Question: I am trying to create android app, where i need to place a wave image at the bottom of a relative layout.but, the is a white space between the screen bottom and the wave image.please check out the xml code and the screenshot below, and let me know where i could have gone wrong.
'''
<RelativeLayout xmlns:android="http://schemas.android.com/apk/res/android"
xmlns:tools="http://schemas.android.com/tools"
android:layout_width="match_parent"
android:layout_height="match_parent"
tools:context=".MainActivity" >
<ImageView
android:id="@+id/imageship"
android:layout_width="wrap_content"
android:layout_height="wrap_content"
android:layout_alignParentBottom="true"
android:layout_alignParentRight="true"
android:src="@drawable/ship" />
<ImageView
android:id="@+id/imagewaves"
android:layout_width="wrap_content"
android:layout_height="wrap_content"
android:layout_alignParentBottom="true"
android:layout_alignParentLeft="true"
android:src="@drawable/waves"
android:visibility="gone" />
<ImageView
android:id="@+id/imagewaveshigh"
android:layout_width="wrap_content"
android:layout_height="wrap_content"
android:layout_alignParentBottom="true"
android:src="@drawable/waveshigh"
android:visibility="visible" />
</RelativeLayout>
'''

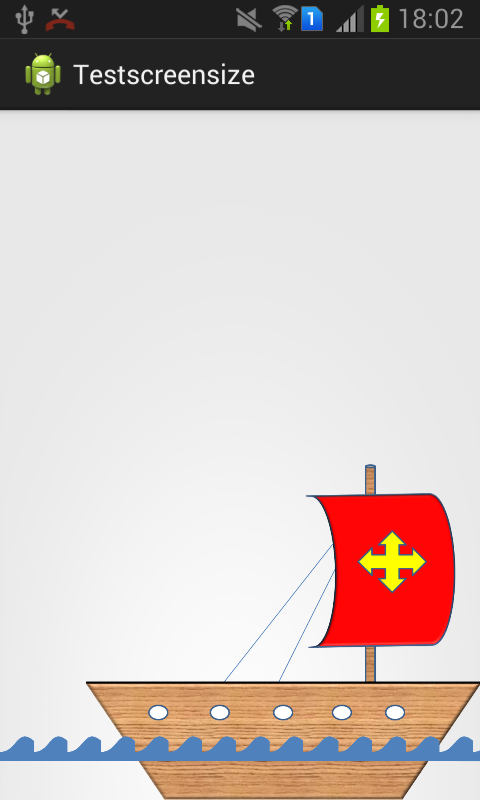
Answer: Try setting 'android:scaleType = "fitEnd"', if it wont work try some other "scaletypes".